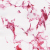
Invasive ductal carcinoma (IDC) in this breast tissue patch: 0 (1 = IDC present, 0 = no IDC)